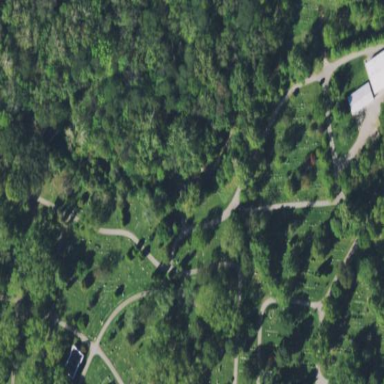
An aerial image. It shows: Cemetery.